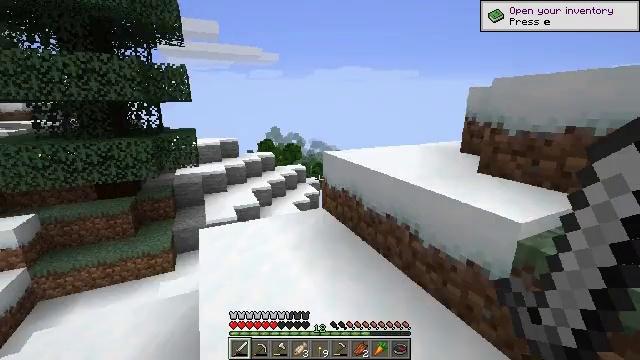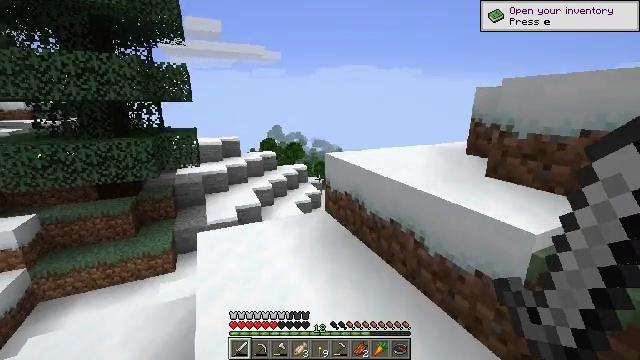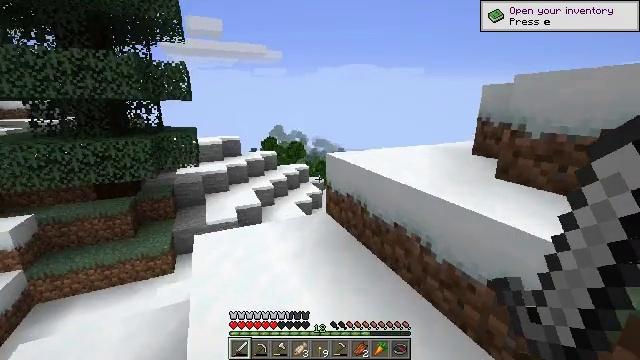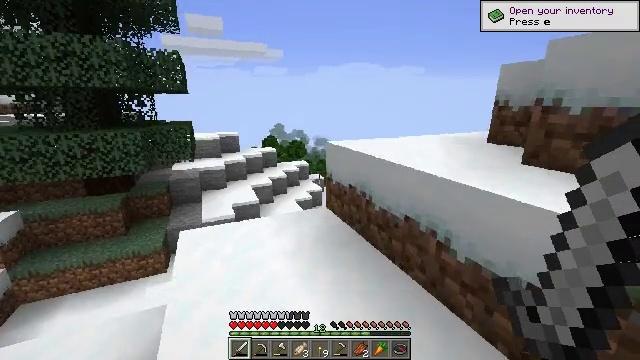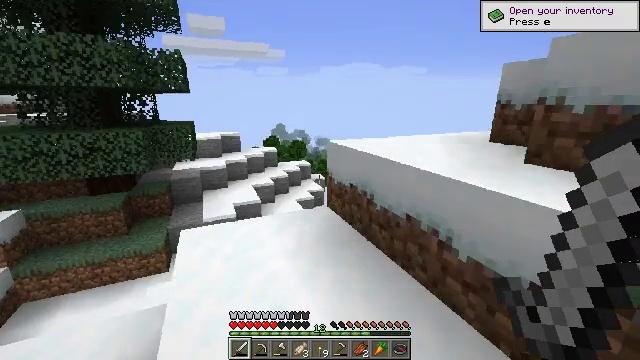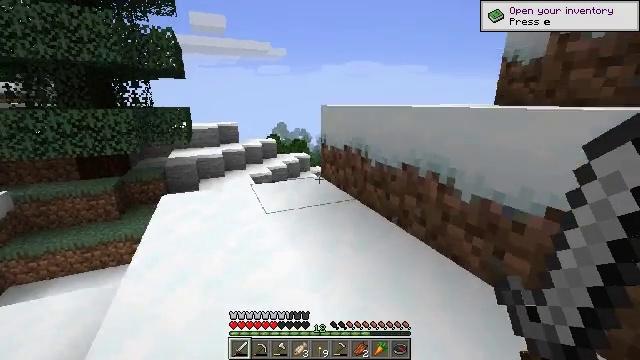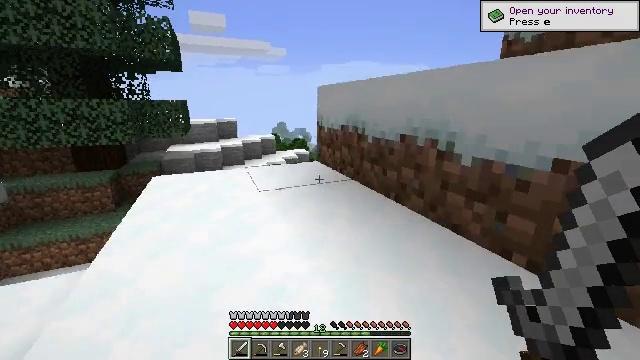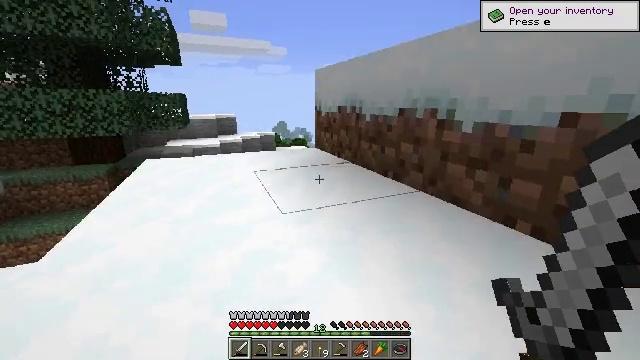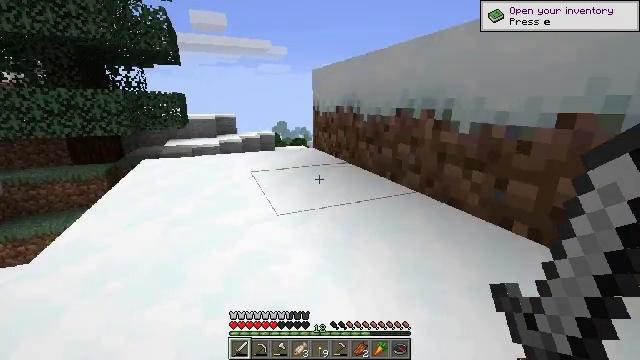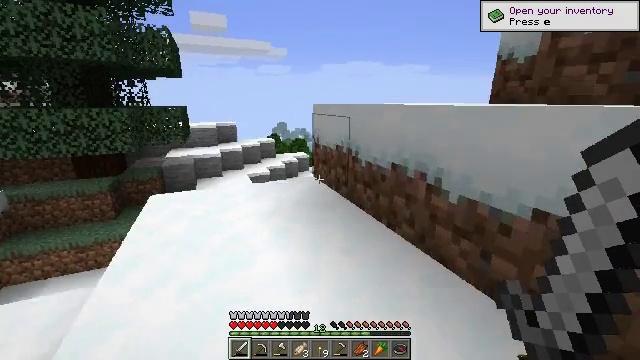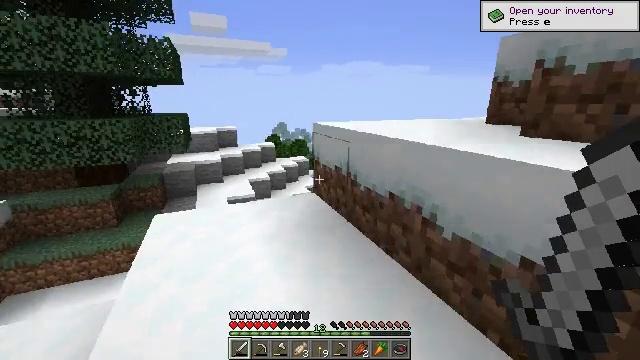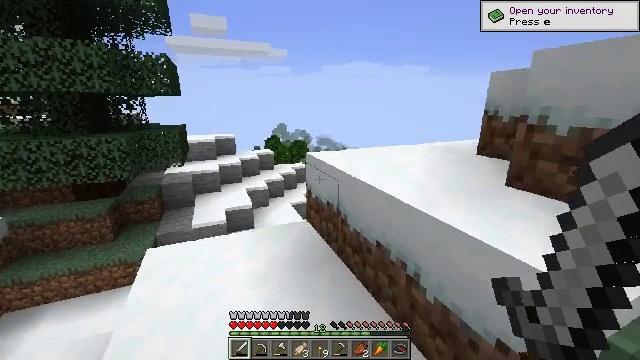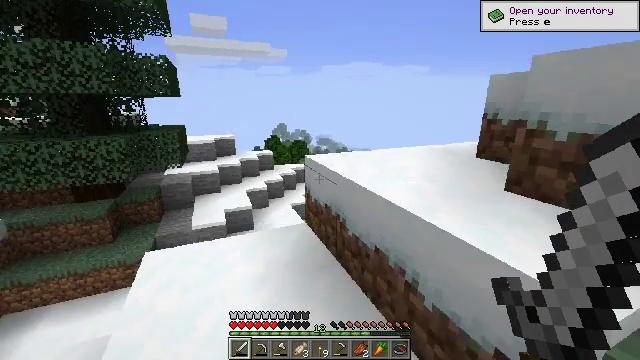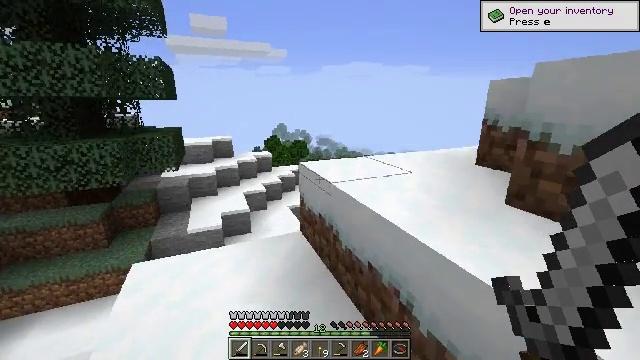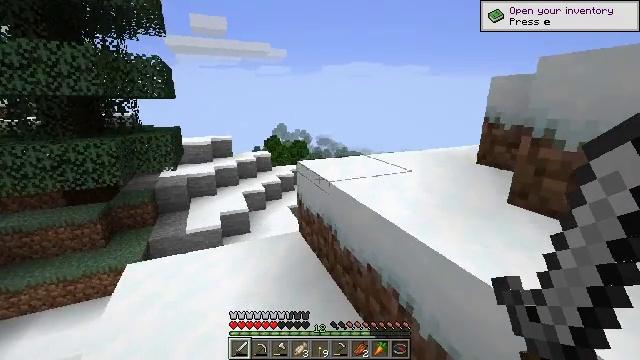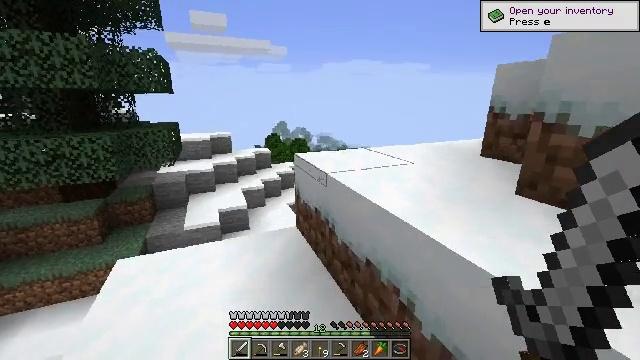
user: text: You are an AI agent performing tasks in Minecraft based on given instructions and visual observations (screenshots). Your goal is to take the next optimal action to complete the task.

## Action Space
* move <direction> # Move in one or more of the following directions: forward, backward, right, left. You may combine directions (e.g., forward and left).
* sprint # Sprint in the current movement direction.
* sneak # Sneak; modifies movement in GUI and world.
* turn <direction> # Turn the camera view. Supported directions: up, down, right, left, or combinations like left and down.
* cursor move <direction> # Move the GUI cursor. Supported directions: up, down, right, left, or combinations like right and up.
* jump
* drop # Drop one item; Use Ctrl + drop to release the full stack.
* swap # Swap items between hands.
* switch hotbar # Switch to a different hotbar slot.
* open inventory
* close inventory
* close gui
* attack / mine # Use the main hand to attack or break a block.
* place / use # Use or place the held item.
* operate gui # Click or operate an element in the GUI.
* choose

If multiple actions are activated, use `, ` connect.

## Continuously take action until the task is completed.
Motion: motion action
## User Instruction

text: Mine the sugar cane near rivers.
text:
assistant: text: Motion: move forward
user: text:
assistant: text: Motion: move forward
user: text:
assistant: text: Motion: move forward
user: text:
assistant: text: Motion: move forward
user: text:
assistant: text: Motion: move forward
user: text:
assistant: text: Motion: move forward
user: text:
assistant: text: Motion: move forward
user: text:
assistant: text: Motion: move forward, jump
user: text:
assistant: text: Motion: move forward, jump
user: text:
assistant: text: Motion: move forward, jump
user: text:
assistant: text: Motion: move forward, jump
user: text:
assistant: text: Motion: move forward, jump
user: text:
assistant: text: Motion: move forward
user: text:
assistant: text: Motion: move forward
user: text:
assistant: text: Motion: move forward
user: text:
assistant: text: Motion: move forward
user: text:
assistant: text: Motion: move forward, turn down
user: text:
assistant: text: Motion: move forward, turn right and down
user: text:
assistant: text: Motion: move forward, turn right and down
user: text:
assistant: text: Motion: move forward, turn right
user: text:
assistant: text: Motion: move forward, jump
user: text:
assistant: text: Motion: move forward, jump
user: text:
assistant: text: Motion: move forward, jump
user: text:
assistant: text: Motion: move forward, turn right and down, jump
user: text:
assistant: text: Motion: move forward, turn right and down
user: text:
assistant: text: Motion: move forward, turn right and down
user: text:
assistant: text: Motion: move forward, turn right and down
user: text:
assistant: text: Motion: move forward, turn right and down
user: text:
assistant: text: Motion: move forward, turn right and down
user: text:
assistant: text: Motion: move forward, turn right and up